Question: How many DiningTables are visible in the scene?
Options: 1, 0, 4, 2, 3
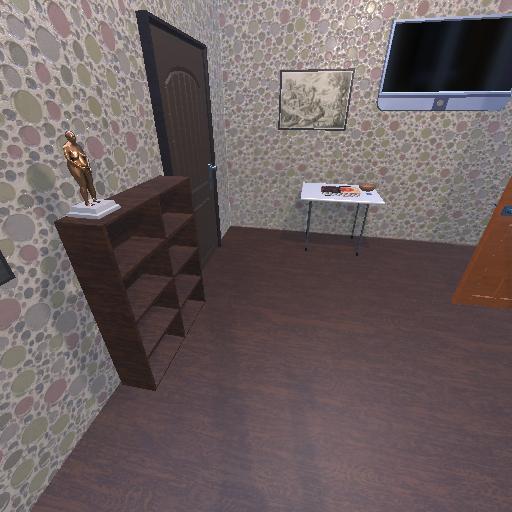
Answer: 1